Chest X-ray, PA view. Patient: 52 years old, sex M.
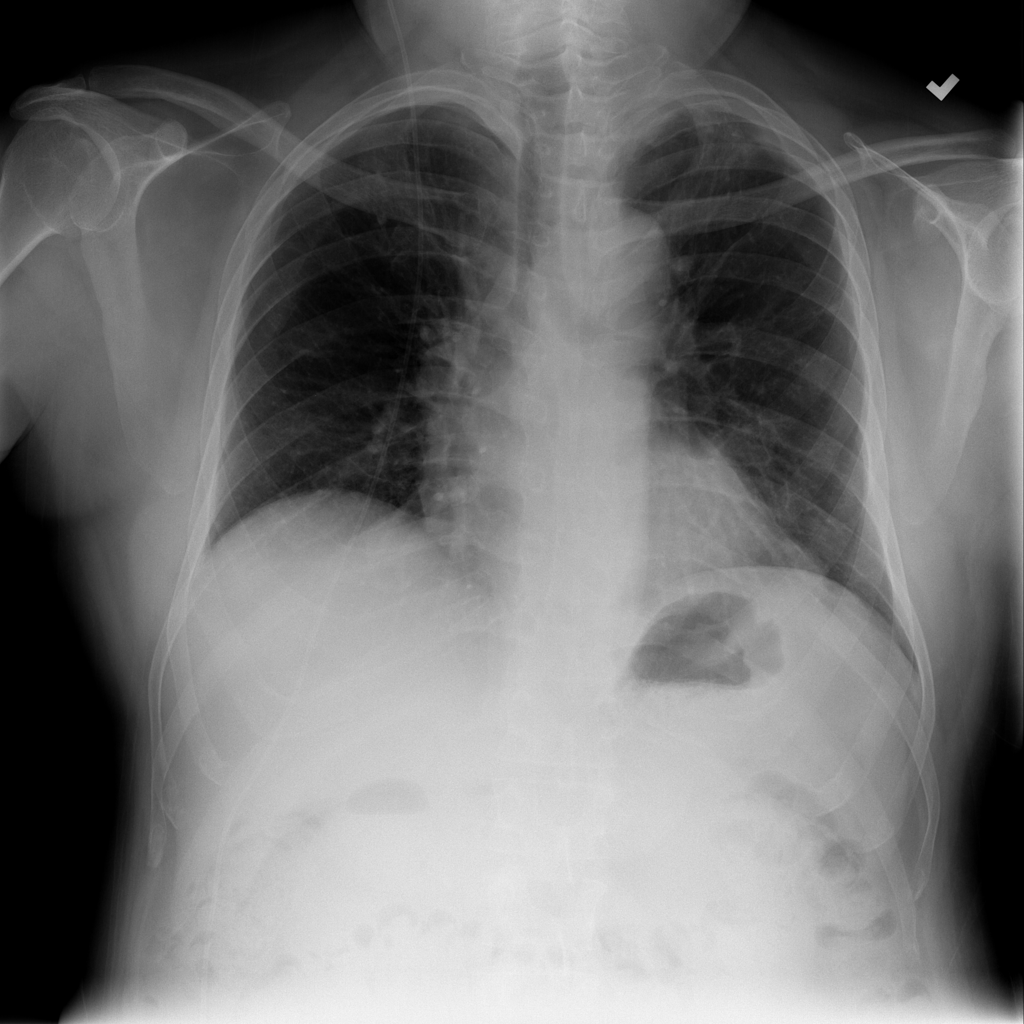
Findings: No Finding